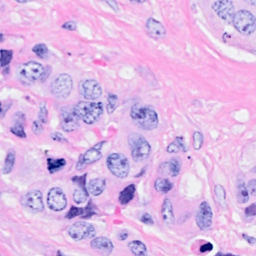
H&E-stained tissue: Breast